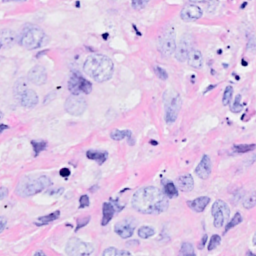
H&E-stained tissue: Breast